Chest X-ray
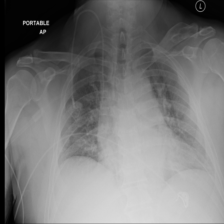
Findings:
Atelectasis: negative
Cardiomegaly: negative
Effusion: negative
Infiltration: negative
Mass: negative
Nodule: negative
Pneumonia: negative
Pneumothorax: negative
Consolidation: negative
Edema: negative
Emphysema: negative
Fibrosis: negative
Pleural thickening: negative
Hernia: negative